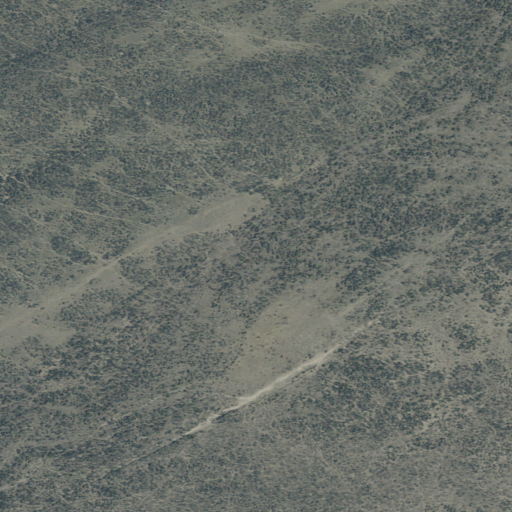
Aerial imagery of valley in Montana named Salt Gulch containing only grassland